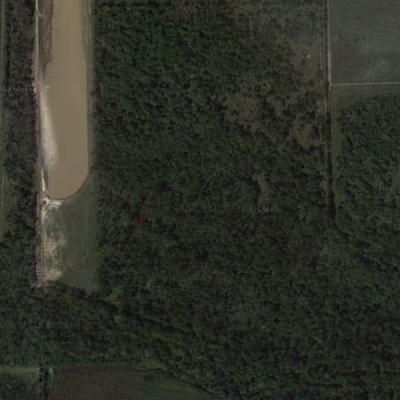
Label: eForest